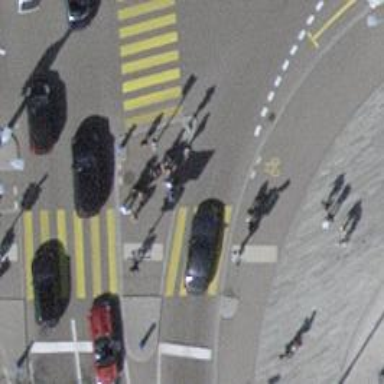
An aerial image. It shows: Kerb barrier.